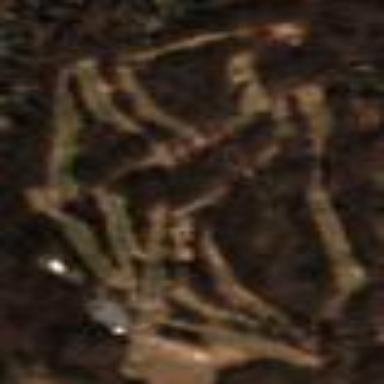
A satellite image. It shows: Golf course.